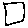
Label: square